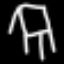
Label: chair